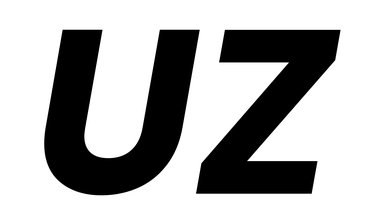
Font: Poppins-BoldItalic